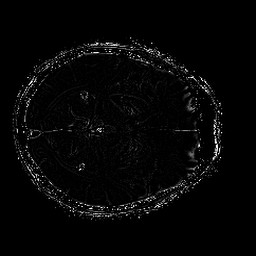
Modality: SWI
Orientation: axial
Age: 70
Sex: male
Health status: ill
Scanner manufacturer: philips
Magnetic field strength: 3 T
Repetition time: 0.031 s